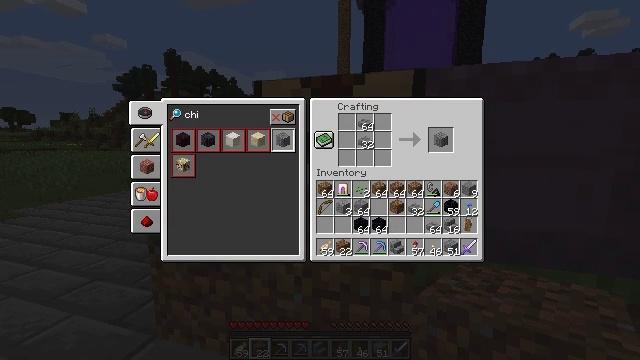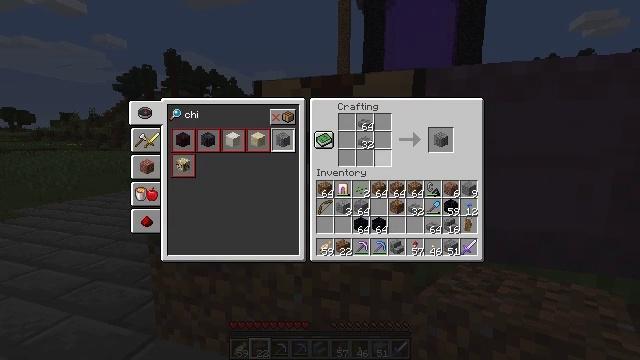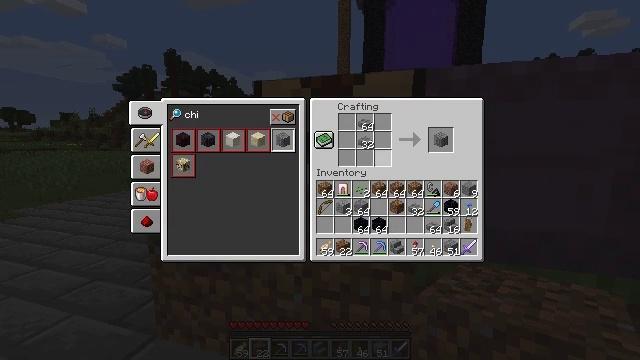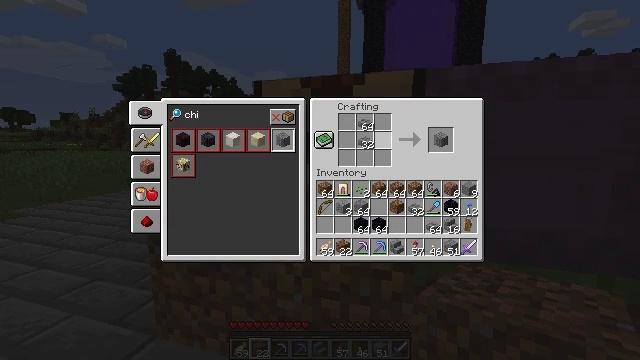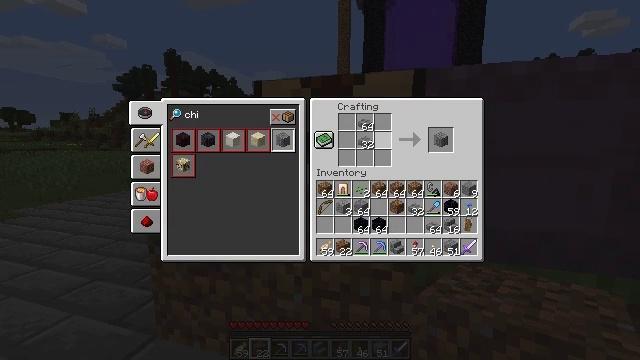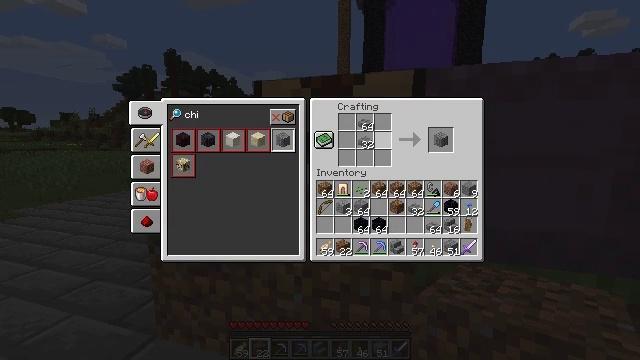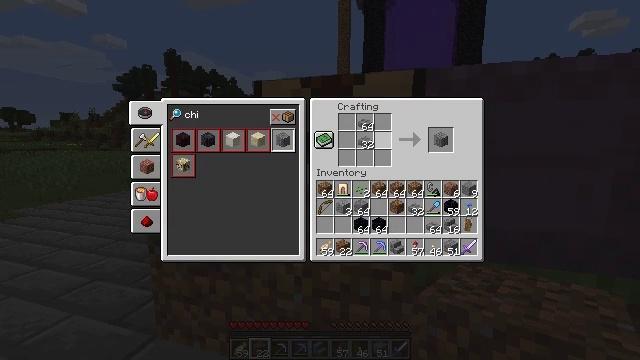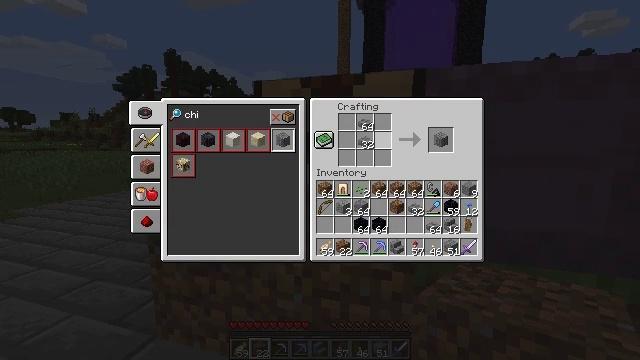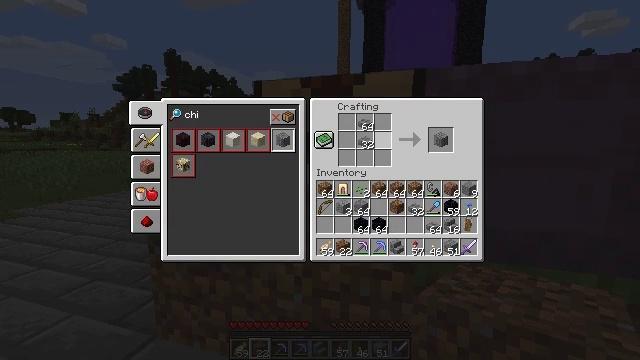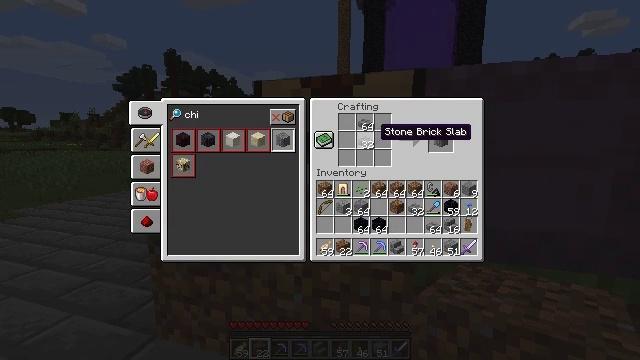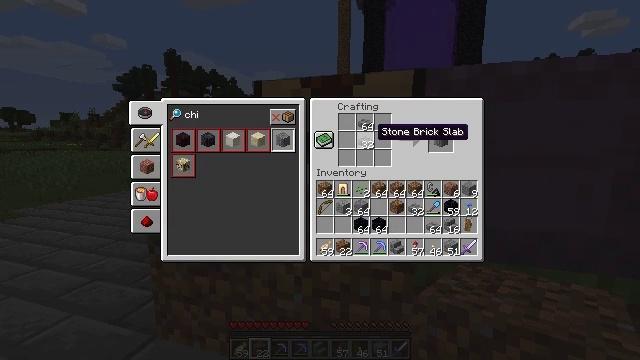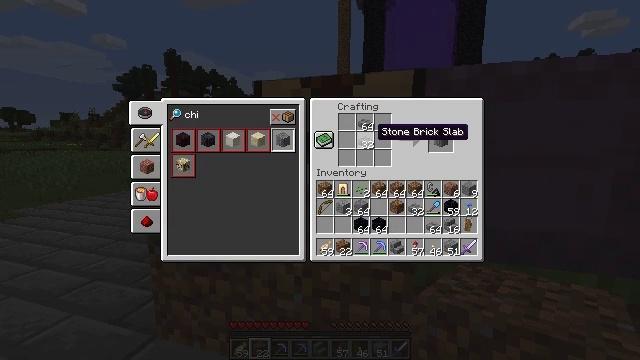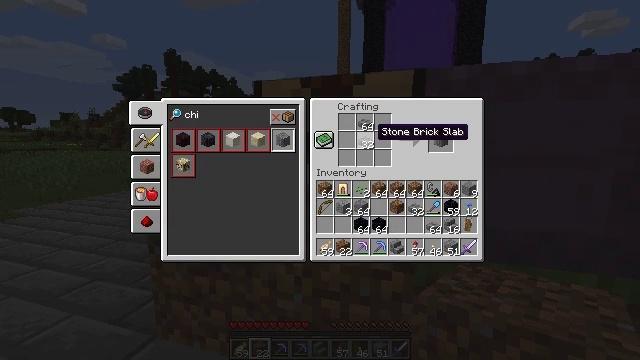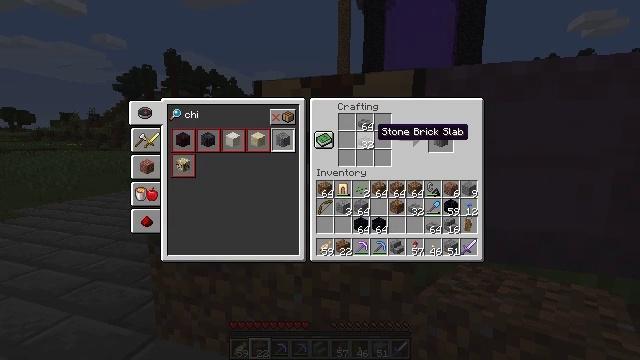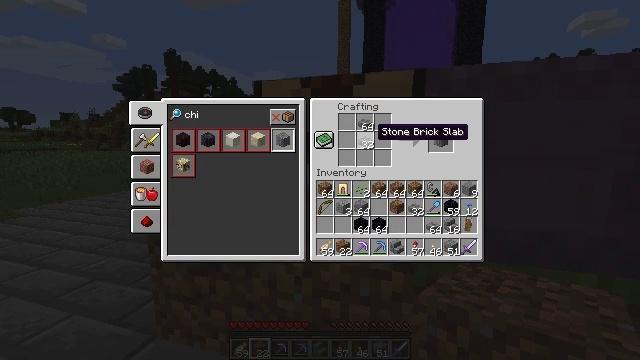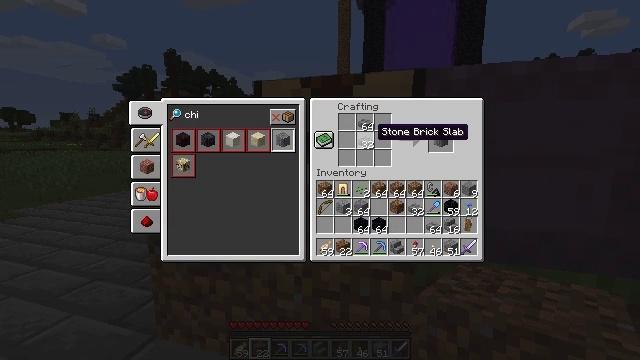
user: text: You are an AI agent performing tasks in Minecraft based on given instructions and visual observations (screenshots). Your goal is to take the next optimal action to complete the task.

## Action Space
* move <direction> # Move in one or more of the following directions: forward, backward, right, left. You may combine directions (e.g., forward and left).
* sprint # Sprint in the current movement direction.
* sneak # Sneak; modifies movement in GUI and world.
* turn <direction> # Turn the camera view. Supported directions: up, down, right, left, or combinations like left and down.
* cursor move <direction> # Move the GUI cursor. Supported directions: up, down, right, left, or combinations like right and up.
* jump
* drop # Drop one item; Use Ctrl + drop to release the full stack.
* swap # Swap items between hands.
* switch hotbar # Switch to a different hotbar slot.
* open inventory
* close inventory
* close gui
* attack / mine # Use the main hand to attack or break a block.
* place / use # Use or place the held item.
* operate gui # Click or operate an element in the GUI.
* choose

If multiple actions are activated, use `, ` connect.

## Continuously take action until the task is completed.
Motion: motion action
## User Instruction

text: Create chiseled stone bricks in the crafting table.
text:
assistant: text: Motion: cursor move left and up
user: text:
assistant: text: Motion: cursor move left and up
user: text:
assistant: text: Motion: no_op
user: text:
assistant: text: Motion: no_op
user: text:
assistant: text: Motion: no_op
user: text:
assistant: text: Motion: no_op
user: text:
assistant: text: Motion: no_op
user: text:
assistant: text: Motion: no_op
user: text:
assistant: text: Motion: no_op
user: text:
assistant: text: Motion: no_op
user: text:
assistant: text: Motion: no_op
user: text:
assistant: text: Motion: no_op
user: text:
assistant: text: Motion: no_op
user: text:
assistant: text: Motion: no_op
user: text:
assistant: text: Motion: no_op
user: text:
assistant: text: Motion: no_op
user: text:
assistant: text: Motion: no_op
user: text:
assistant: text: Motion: no_op
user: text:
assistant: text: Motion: no_op
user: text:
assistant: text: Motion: no_op
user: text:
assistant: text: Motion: no_op
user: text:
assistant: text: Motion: no_op
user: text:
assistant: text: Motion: no_op
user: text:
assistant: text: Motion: no_op
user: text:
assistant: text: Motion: no_op
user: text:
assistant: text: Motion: no_op
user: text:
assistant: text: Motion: no_op
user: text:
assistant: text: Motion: no_op
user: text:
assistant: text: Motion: no_op
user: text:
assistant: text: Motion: no_op